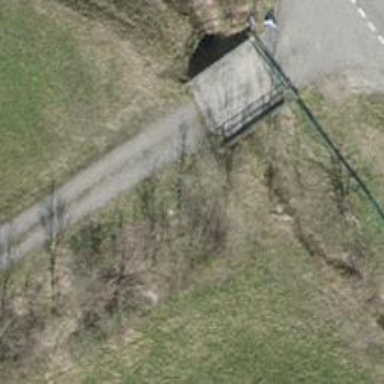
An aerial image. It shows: Gravel track on bridge with grade 2 track type.